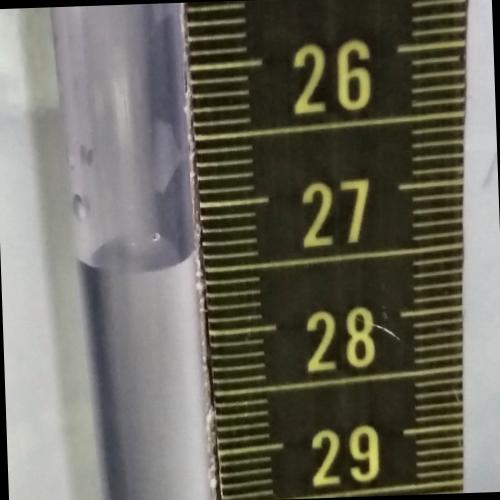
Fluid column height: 27.4 cm